Field crop: tomato
Growth stage: 2
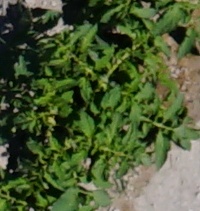
Species: tomato